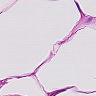
Metastatic tissue present: no